Field crop: maize
Growth stage: 2
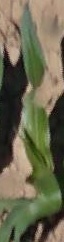
Species: maize